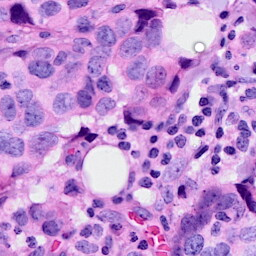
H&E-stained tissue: Breast